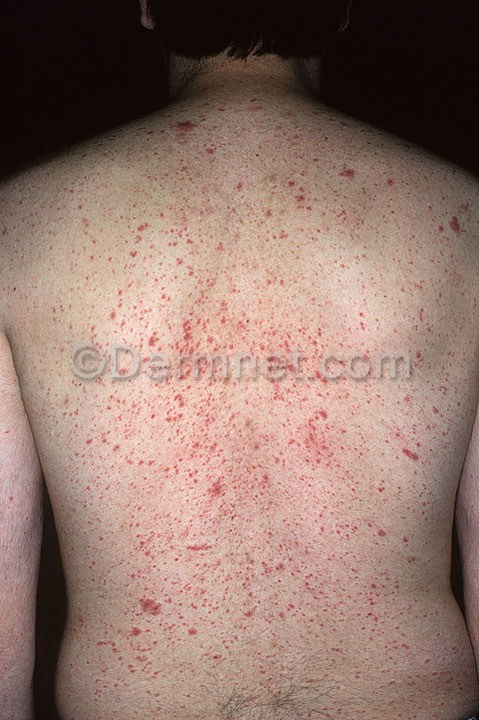
Disease: Psoriasis pictures Lichen Planus and related diseases